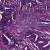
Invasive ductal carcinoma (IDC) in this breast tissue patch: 1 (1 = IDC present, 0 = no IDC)